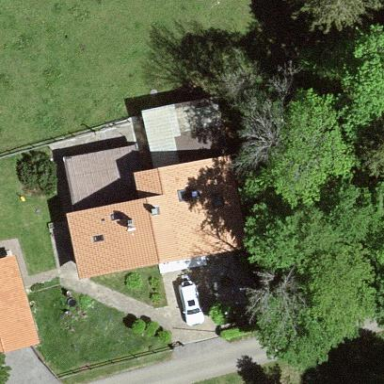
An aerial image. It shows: Residential building.